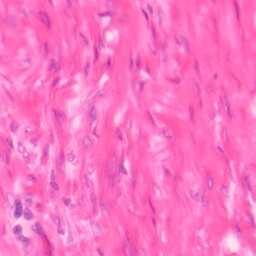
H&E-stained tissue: Colon